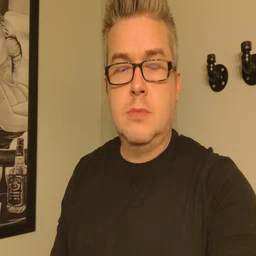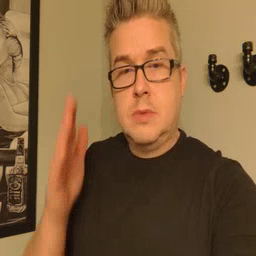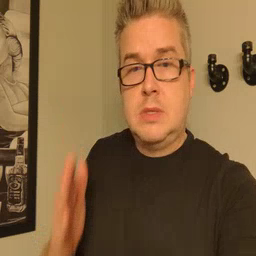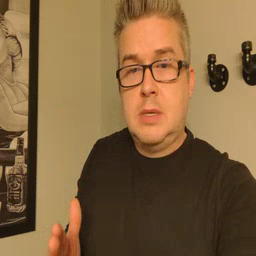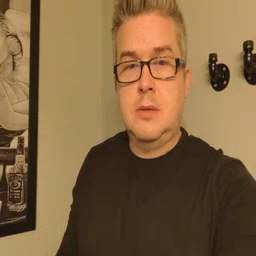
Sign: beside